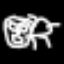
Label: frog